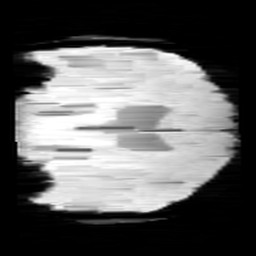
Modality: minIP
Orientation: coronal
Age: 12
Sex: female
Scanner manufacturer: siemens
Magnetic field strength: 3 T
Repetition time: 0.027 s
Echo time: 0.02 s